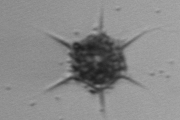
Label: Dictyocha